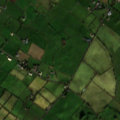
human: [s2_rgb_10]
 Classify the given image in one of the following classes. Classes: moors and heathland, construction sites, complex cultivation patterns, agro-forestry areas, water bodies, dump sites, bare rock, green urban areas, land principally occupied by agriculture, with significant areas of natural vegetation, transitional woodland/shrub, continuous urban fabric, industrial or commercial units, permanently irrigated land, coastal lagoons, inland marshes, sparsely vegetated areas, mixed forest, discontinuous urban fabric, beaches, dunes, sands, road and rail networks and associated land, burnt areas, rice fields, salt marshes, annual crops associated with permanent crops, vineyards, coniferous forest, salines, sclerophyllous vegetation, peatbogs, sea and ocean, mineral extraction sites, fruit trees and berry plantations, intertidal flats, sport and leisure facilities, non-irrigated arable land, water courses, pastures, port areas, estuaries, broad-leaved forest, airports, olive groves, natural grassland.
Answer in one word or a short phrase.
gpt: pastures